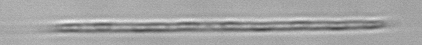
Label: Rhizosolenia